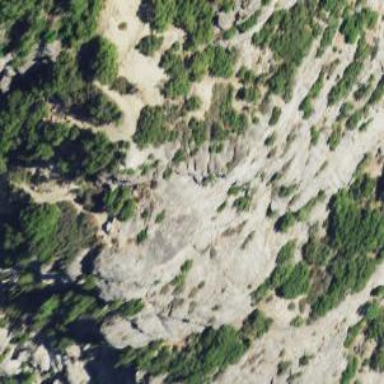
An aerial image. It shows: Natural cliff.